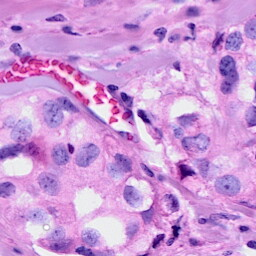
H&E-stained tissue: Breast